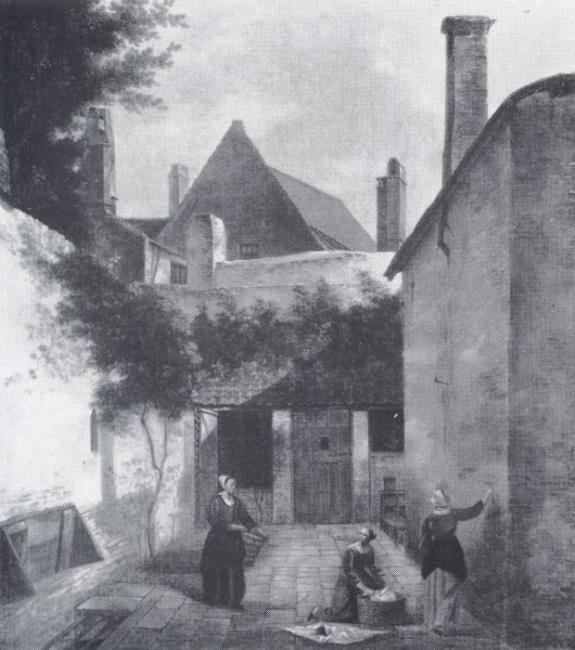
Title: Three women at a courtyard
Artist: possibly Johannes Gerritsz. van Cuylenburgh Dordrecht 1959
Earliest date: 1643
Latest date: 1662
Genre: painting
Iconography: Pomander
Keywords: genre, three human figures, woman, laundering, tub, courtyard, chimney